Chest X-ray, PA view. Patient: 55 years old, sex F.
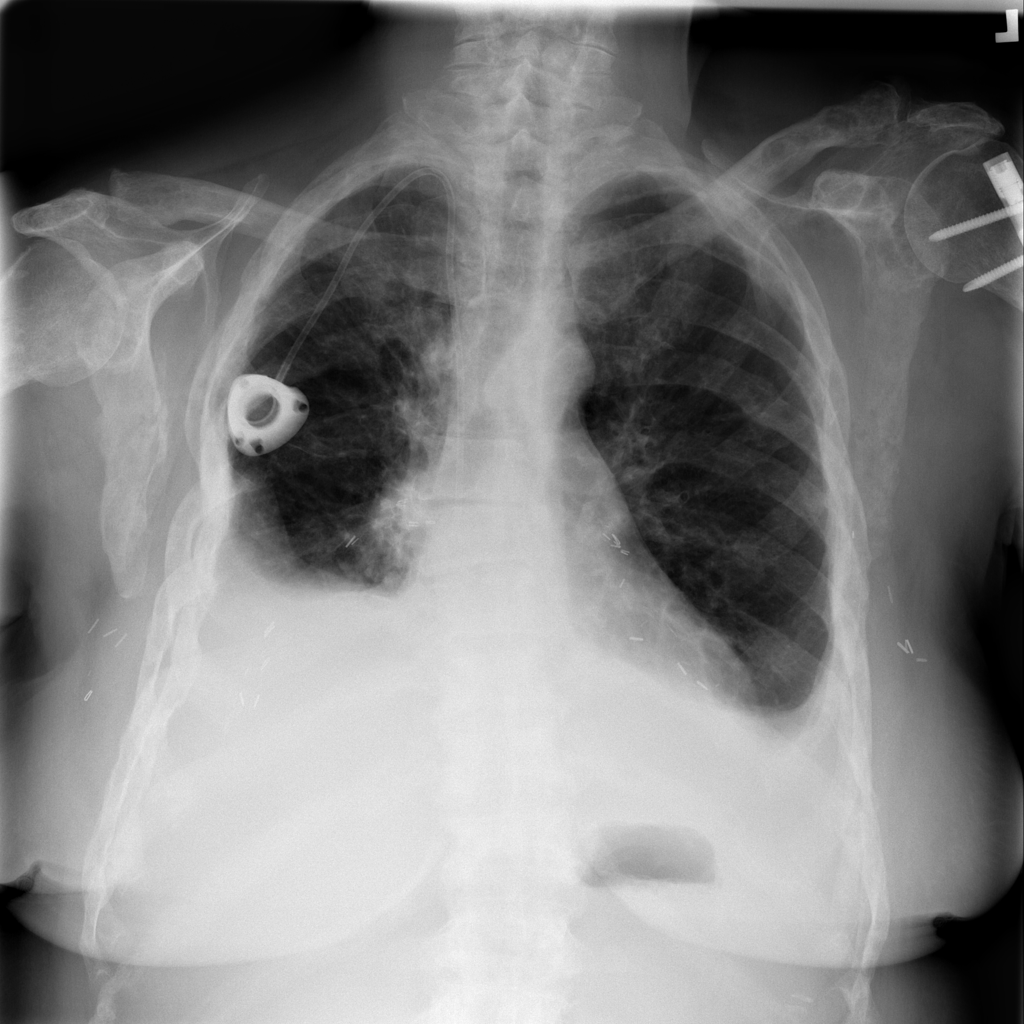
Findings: Effusion